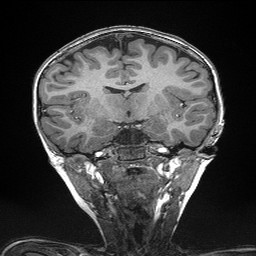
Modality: T1w
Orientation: sagittal
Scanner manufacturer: siemens
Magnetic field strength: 3 T
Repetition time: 2.3 s
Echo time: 0.00298 s